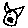
Label: cat